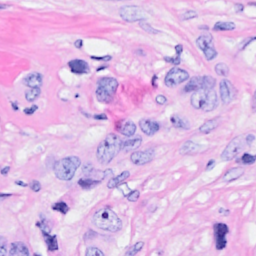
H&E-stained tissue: Breast